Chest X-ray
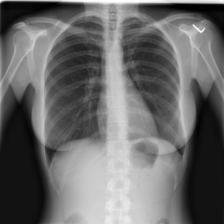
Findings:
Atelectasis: negative
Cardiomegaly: negative
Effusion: negative
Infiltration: positive
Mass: negative
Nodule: negative
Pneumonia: negative
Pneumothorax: negative
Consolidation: negative
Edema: negative
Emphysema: negative
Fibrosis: negative
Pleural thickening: negative
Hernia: negative